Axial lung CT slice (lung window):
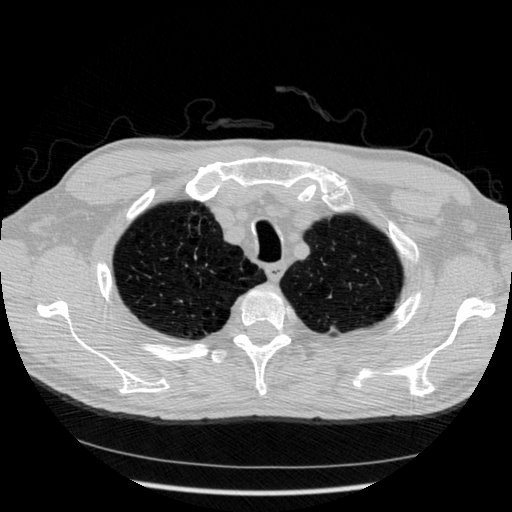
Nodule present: no